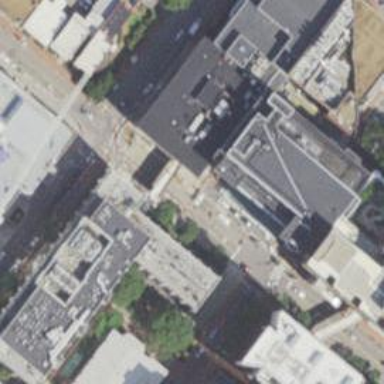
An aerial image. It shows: Hospital building.